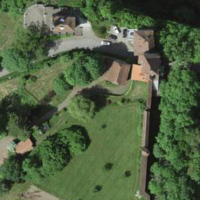
EUNIS habitat code: 53
Species observed at this site:
Pica pica
Corvus corone
Falco tinnunculus
Ranunculus repens
Turdus merula